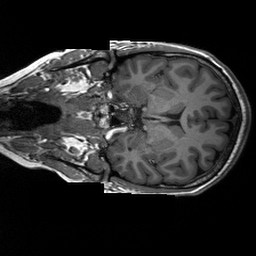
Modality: T1w
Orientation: coronal
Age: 22
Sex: female
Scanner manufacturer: siemens
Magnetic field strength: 3 T
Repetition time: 2.3 s
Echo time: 0.00233 s